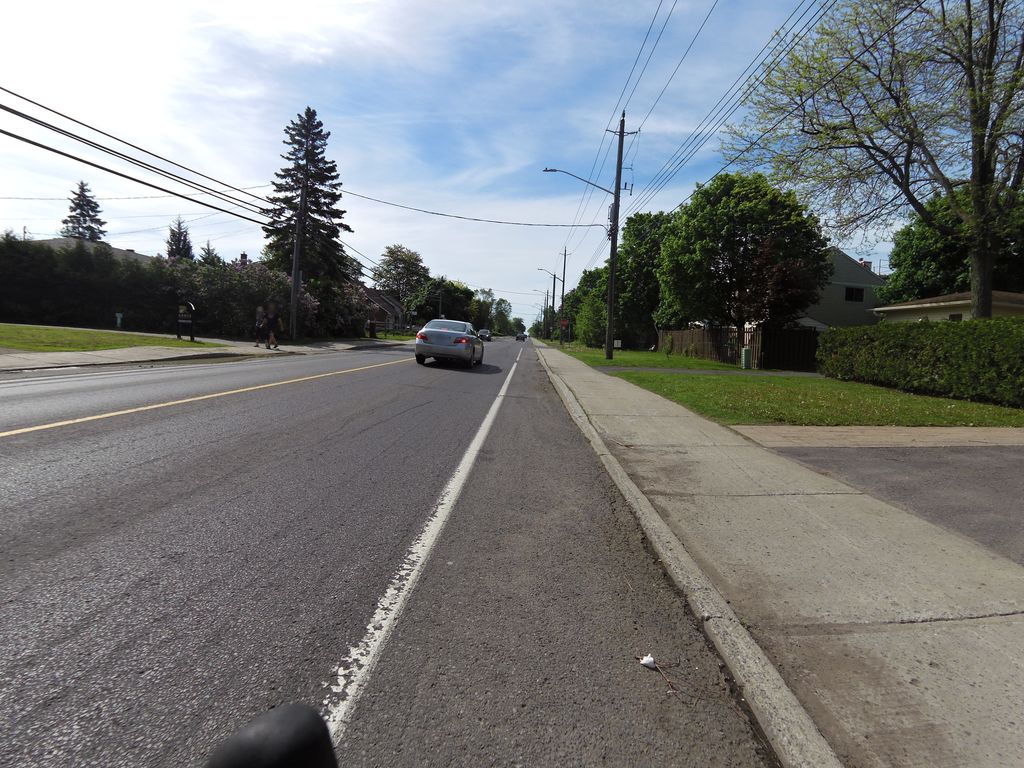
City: ottawa-gatineau